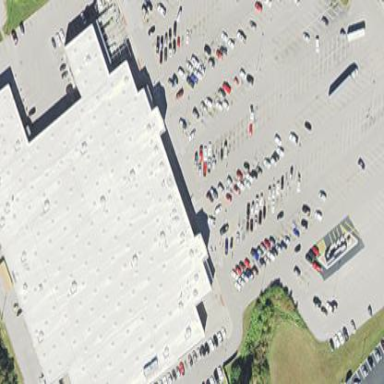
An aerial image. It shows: Retail area.